Field crop: maize
Growth stage: 2
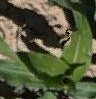
Species: maize